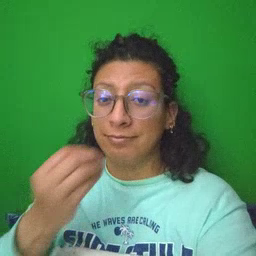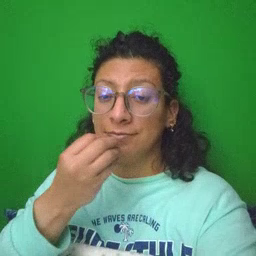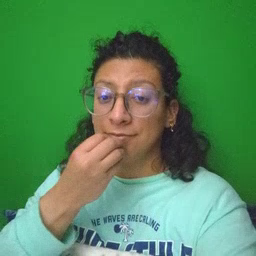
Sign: food